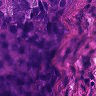
Metastatic tissue present: yes